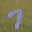
Label: 7